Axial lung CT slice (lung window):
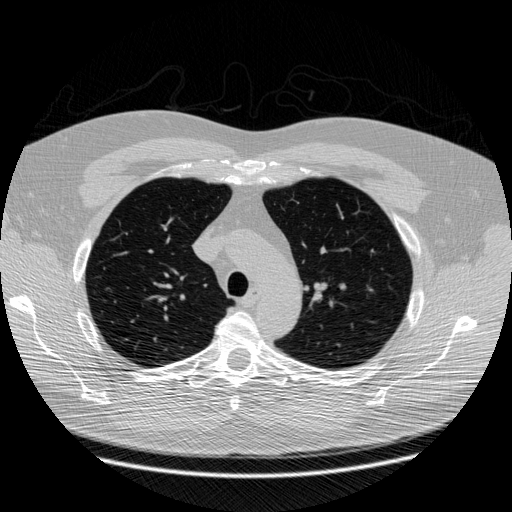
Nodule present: no